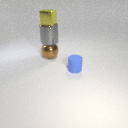
large gray metal cylinder below small yellow metal cube